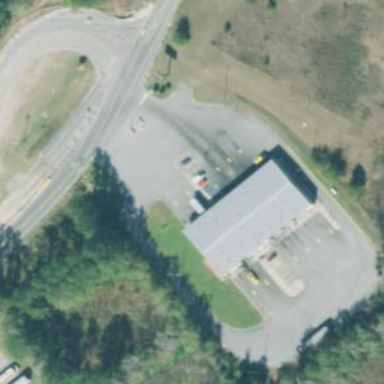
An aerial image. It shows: Building that is truck repair shop.